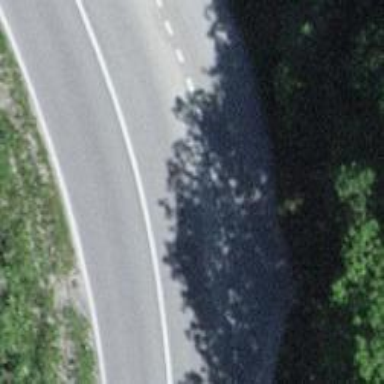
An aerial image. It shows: Tertiary road with asphalt surface.